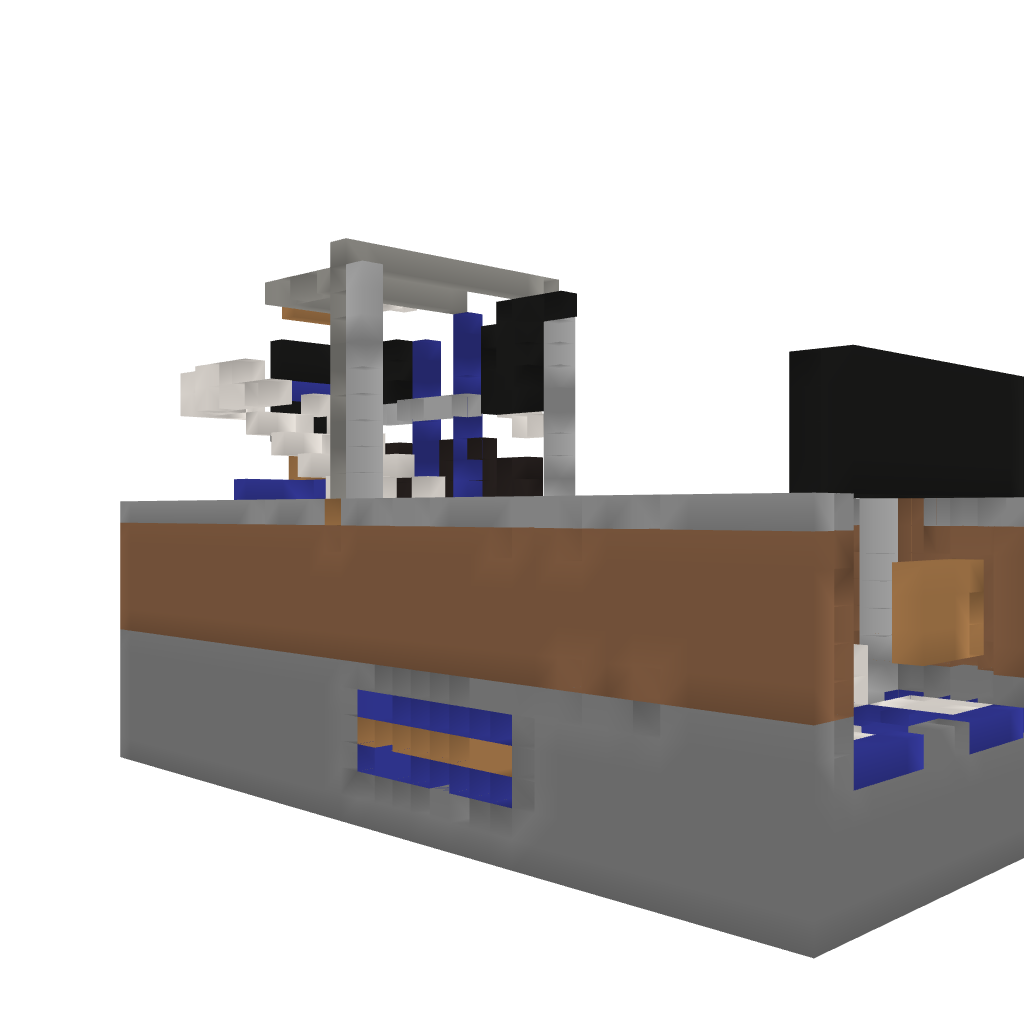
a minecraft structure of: medium modern house